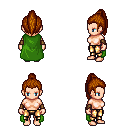
a pixel art fantasy rpg character, female body template, human, light skin, green cape, gold greaves, brunette long topknot hairstyle, cloth bracers, four views (front, back, left, right), 2x2 character sprite sheet, small pixel art, hard edges, no anti-aliasing